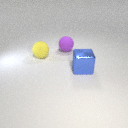
large yellow rubber sphere to the left of large purple rubber sphere